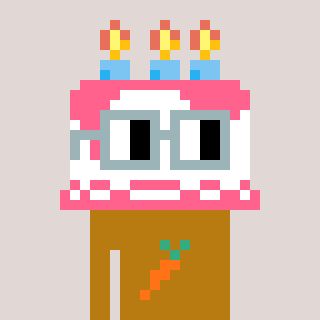
a pixel art character with square dark gray glasses, a cake-shaped head and a gold-colored body on a warm background